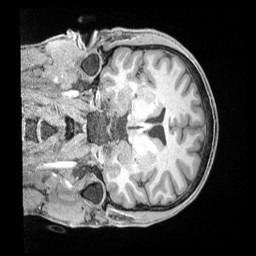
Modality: T1w
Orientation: coronal
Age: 31
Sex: male
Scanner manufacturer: siemens
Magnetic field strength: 3 T
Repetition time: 2 s
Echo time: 0.00211 s